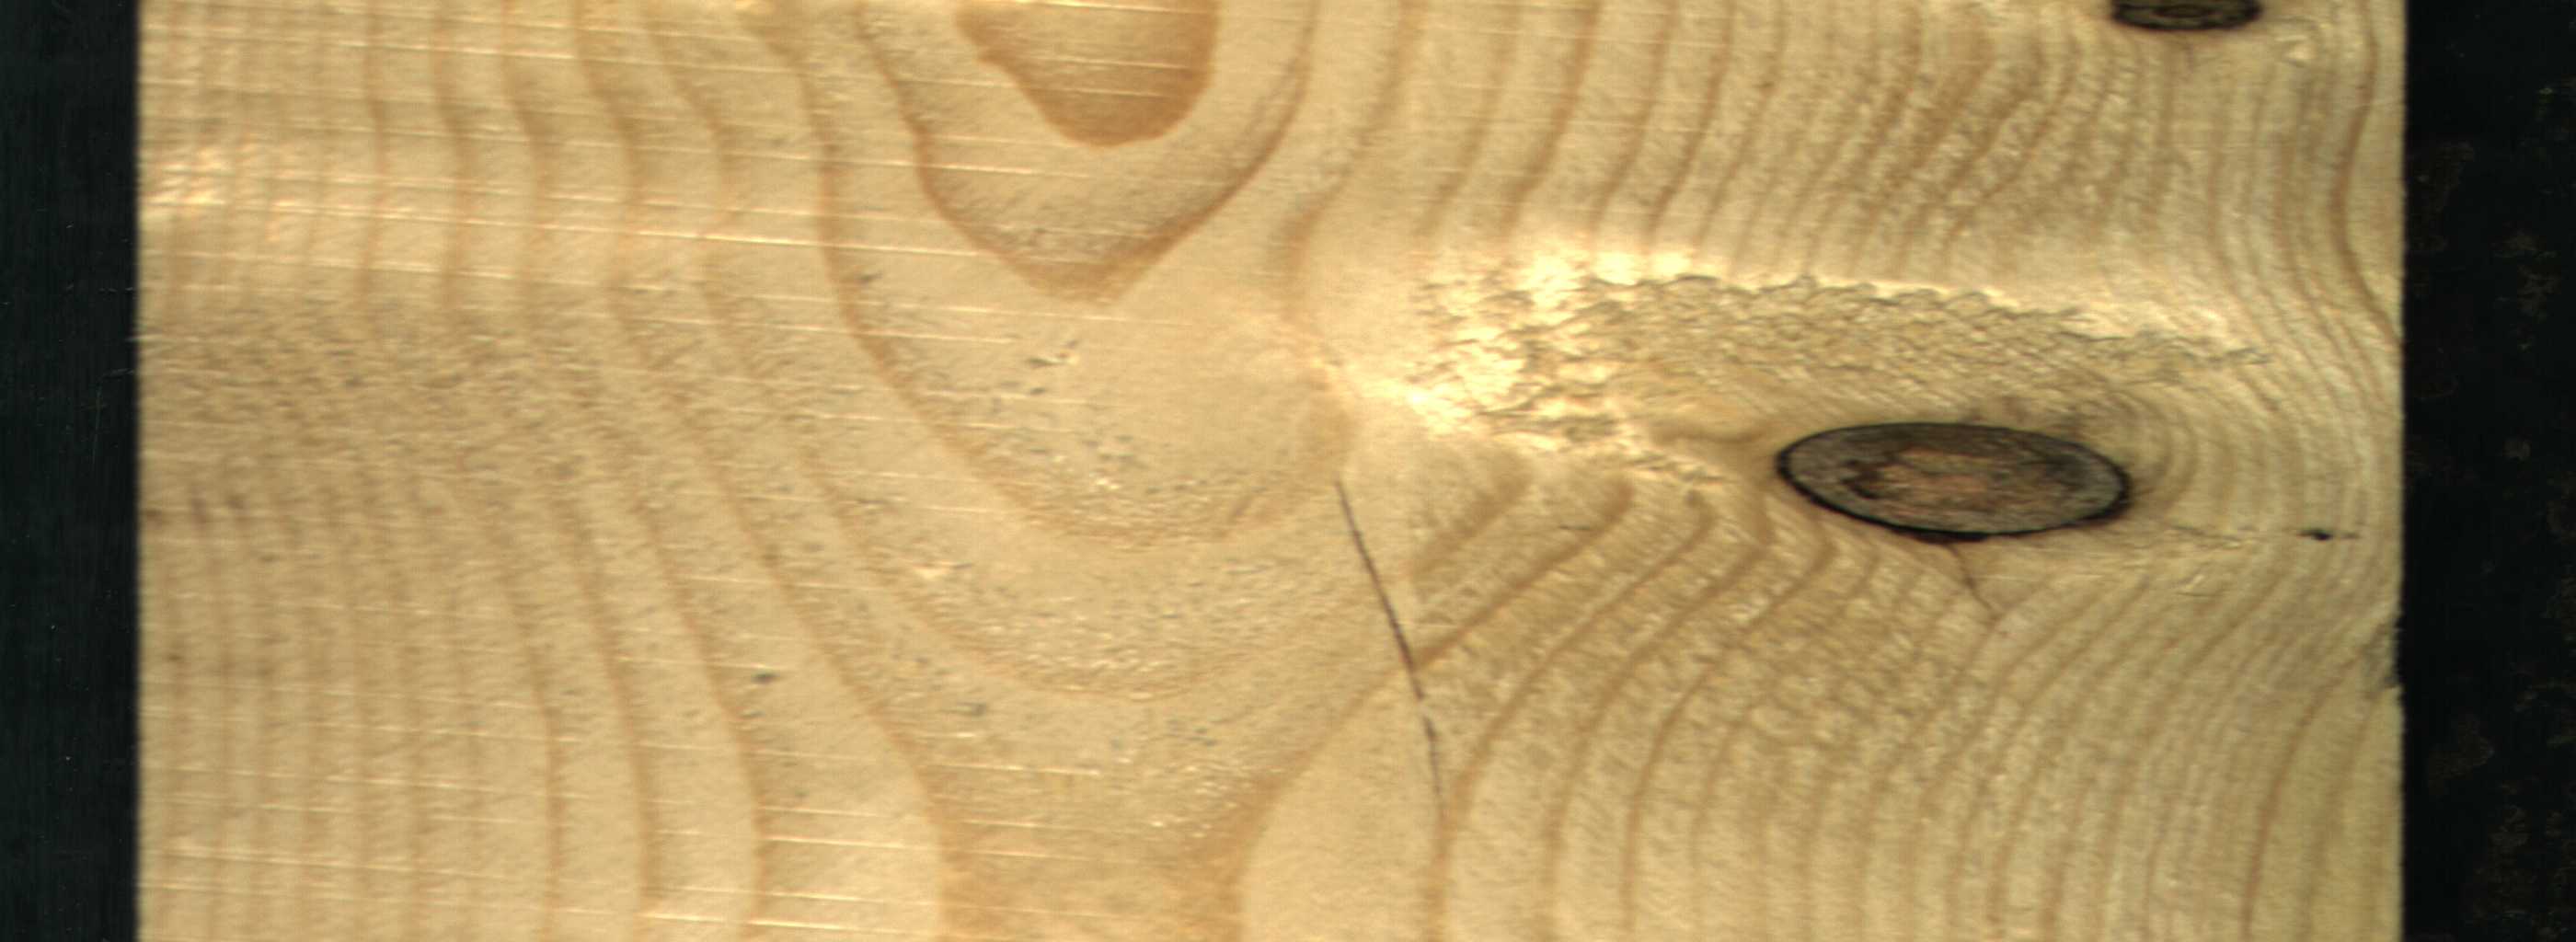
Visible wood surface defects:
resin
resin
resin
Crack
Dead_Knot
Dead_Knot